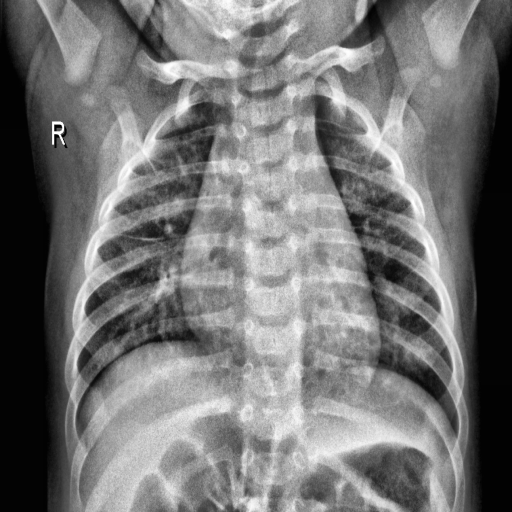
Finding: NORMAL